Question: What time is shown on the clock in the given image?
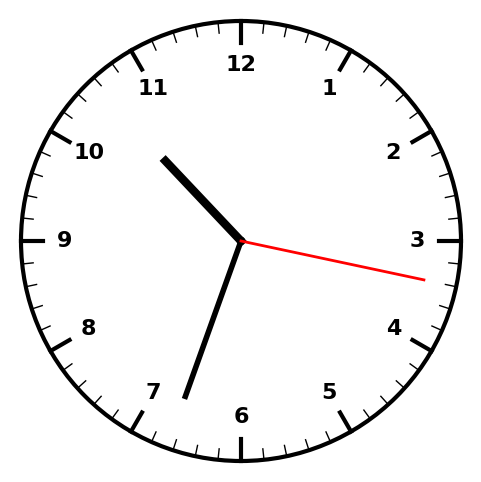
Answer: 10:33:17